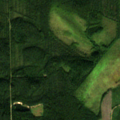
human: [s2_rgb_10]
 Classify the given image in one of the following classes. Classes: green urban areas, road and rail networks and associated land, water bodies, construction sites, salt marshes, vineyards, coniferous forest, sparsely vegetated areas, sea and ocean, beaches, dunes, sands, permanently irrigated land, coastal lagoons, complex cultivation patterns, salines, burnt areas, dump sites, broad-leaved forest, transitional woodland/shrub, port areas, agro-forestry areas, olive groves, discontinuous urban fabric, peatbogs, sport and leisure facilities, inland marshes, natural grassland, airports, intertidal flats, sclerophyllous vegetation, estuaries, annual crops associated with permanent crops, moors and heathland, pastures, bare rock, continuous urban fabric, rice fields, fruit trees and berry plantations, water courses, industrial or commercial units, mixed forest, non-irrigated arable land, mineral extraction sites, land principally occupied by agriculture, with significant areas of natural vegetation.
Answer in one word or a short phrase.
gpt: coniferous forest, mixed forest, transitional woodland/shrub, peatbogs